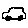
Label: car